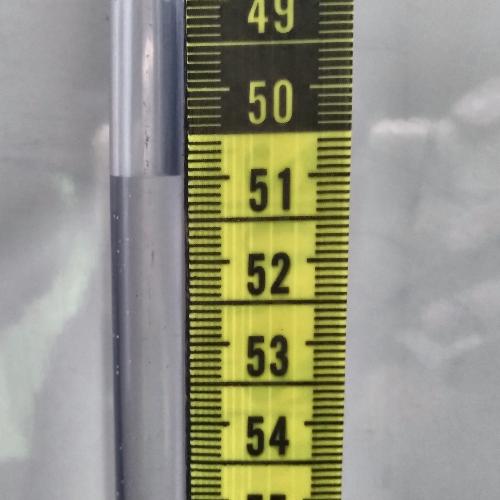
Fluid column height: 51.0 cm